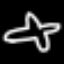
Label: airplane